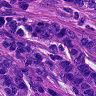
Metastatic tissue present: yes